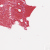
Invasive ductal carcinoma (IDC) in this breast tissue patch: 0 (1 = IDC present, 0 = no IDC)